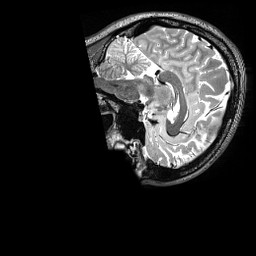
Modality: T2w
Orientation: sagittal
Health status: healthy
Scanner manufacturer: siemens
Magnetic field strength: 3 T
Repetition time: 3.2 s
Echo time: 0.565 s